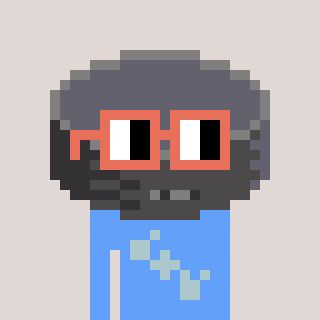
a pixel art character with square orange glasses, a hockey puck-shaped head and a blue-colored body on a warm background